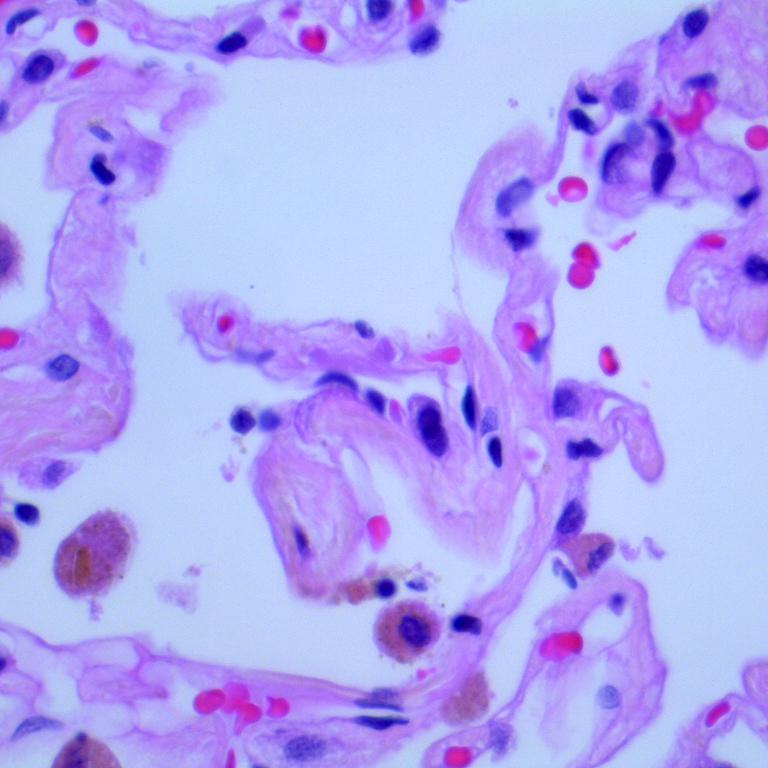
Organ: lung
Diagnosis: benign